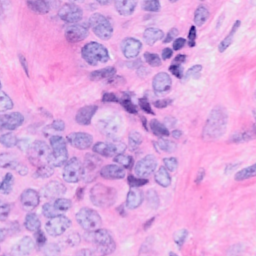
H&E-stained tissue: Breast